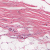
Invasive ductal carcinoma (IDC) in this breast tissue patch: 0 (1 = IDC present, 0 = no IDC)